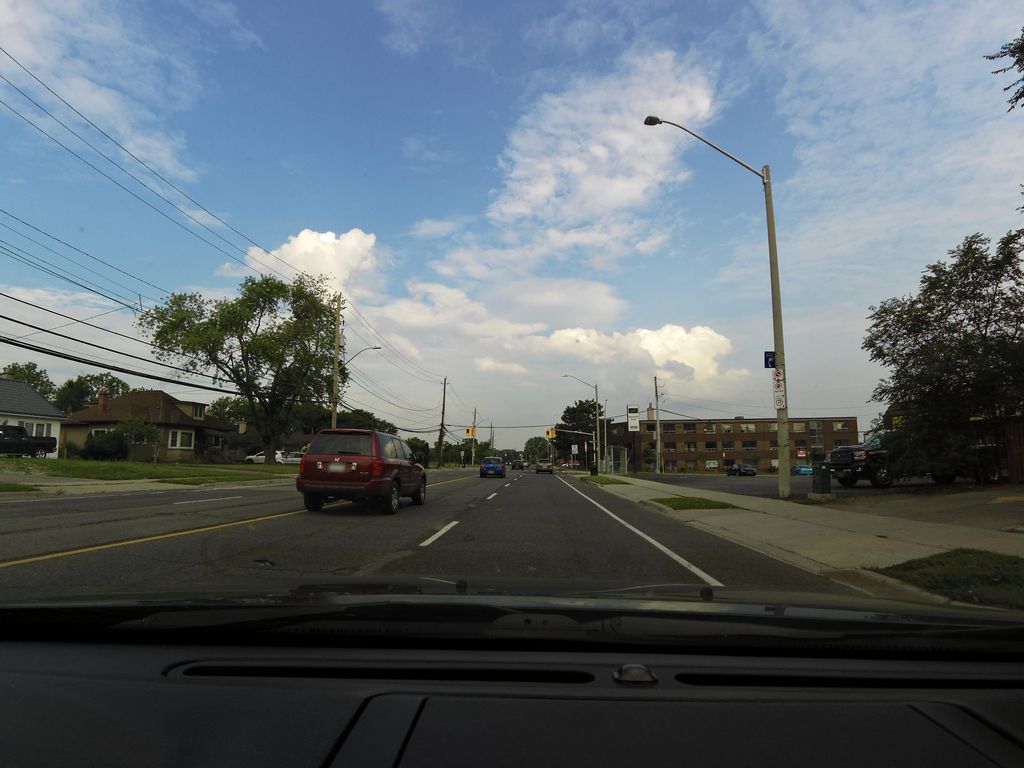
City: hamilton